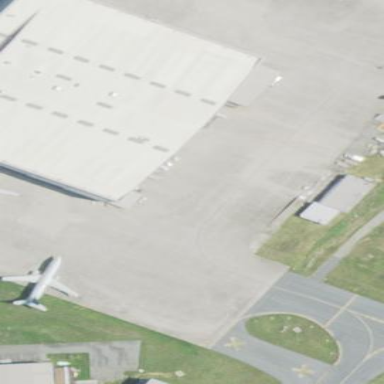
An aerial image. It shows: Apron at the airport.